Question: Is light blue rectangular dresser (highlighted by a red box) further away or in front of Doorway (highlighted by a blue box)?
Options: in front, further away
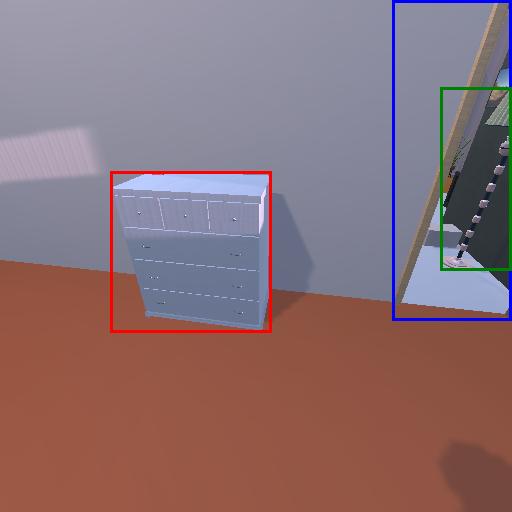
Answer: in front